Question: I've downloaded some iPhone databases and I wonder what the "Timestamp" column does exactly:
4110<PHONE> --> how can I get this as readable Date string with time stamp? (dd-MM-yyyy HH:mm:ss)
'''
SELECT strftime('%d - %m - %Y ', datetime(Timestamp, 'unixepoch')), Latitude, Longitude FROM CellLocation
'''
This gives me 10-01-1983 which cannot be ok.
I've found that query in another <URL>:
Thanks.
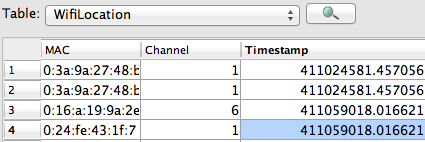
Answer: As outlined in <URL>, the date in such timestamp columns is formatted like with the 'unixepoch' type, however, while 'unixepoch' asummes January 1, 1970, as its point of origin, Apple uses January 1, 2001.
Therefore, you will need to add the unix timestamp that matches the difference between the two points of origin to the values before converting the result to a readable datetime value - as indicated by the aforementioned <URL>:
'''
datetime(ZONLINEDATE + 978307200, 'unixepoch', 'localtime')
'''